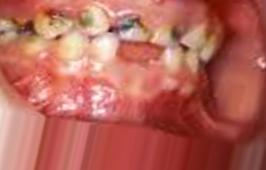
Condition: Caries